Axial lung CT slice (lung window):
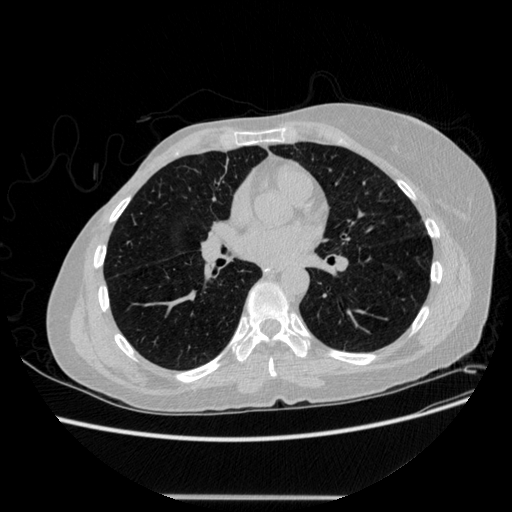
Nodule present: no